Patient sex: F
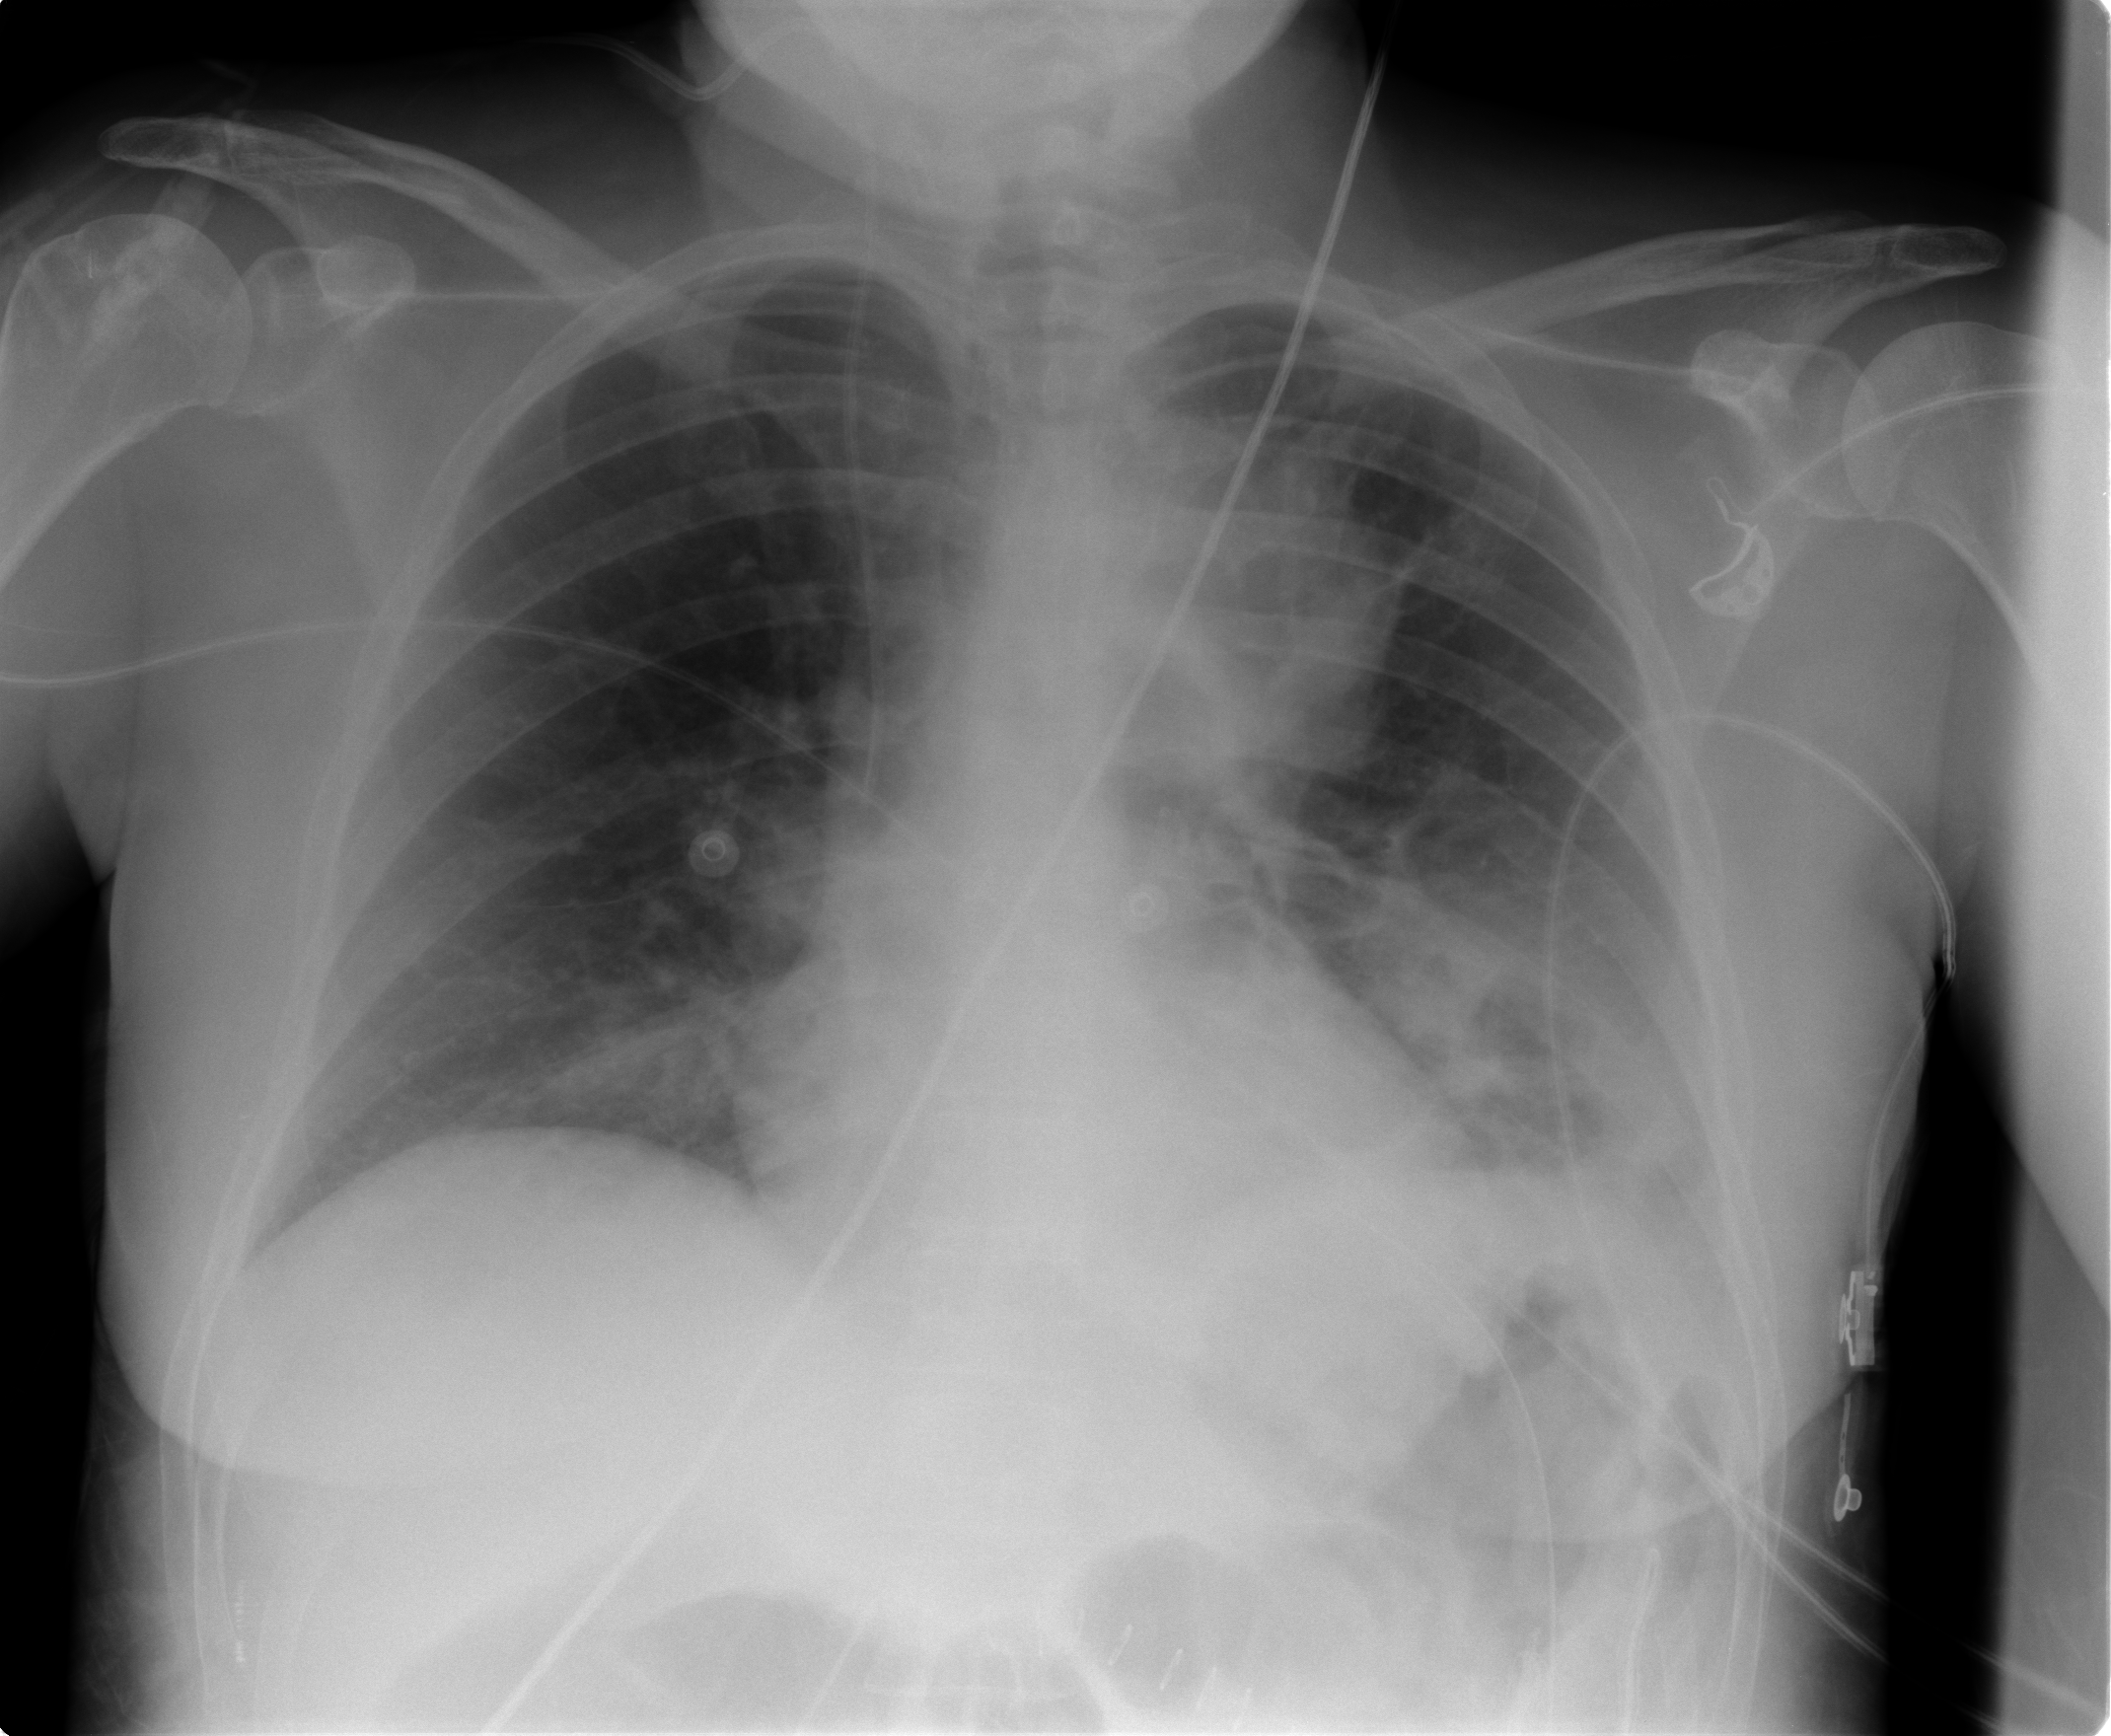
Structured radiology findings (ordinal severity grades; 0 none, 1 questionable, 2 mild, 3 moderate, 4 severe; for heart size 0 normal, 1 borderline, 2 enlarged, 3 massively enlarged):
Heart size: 0
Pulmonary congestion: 0
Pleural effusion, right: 0
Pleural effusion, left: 2
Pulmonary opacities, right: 0
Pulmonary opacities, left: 2
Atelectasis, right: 2
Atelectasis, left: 2